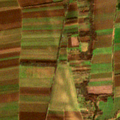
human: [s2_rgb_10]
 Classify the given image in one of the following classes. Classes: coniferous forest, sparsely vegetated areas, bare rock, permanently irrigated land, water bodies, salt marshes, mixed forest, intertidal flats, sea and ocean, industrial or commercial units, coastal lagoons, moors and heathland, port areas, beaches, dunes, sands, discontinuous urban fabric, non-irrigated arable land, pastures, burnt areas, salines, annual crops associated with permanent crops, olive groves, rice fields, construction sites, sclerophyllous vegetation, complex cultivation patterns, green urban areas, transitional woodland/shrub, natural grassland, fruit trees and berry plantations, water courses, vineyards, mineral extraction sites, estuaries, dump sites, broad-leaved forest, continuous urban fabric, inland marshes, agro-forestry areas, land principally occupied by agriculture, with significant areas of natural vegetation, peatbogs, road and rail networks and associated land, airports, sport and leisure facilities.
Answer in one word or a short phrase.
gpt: non-irrigated arable land, complex cultivation patterns